Question: I'm looking for Photoshop like grid & Guidelines with JQuery. Is there any plugin for this ? Or is there any way to create such dragable/movable guides over Html 5 page.

Here is working <URL> ]
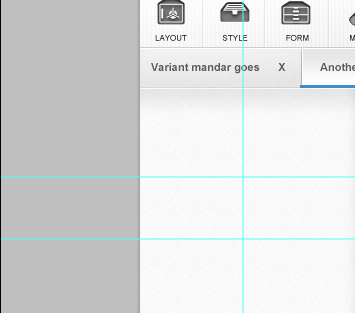
Answer: As far as I'm aware, there aren't any plugins available for something like this. Creating said functionality should be pretty straight-forward, though.
jQuery UI has a 'draggable' property that you can assign, so I would approach this by just creating divs that have dimensions equal to either '100% width, 1px height' or '1px width, 100% height'. You can have your ruler (or some other tray to pull the guides out of) on the edges of your work area, and when the user clicks in the hot spot area they end up grabbing a hidden guideline. If they drag the guideline back to the tray area, the guide is hidden and/or destroyed.
Since you can only create one guideline at a time (following the Photoshop approach), I'd suggest pre-creating both a vertical and a horizontal guideline and hiding them under your ruler or whatever hot spot you're using for guideline creation. That way you can propagate the mousedown event to the hidden guide relatively easily and you don't have to worry about transferring the event to a DOM element that has not yet been created (ie. I would avoid creating guides as needed; always have one ready to go).
I would probably handle the hiding of the guidelines using 'z-indexing', but you could also play around with opacity and background color options if either would be easier to implement given your application.